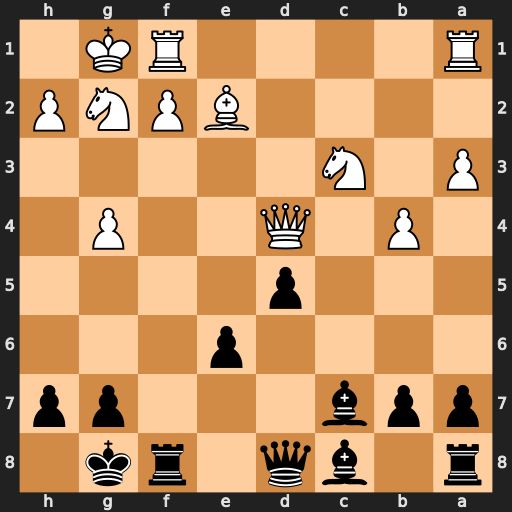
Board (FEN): r1bq1rk1/ppb3pp/4p3/3p4/1P1Q2P1/P1N5/4BPNP/R4RK1
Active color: b
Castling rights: -
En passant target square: -
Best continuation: Qd6 f4 Bb6